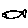
Label: fish